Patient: sex M, age 71
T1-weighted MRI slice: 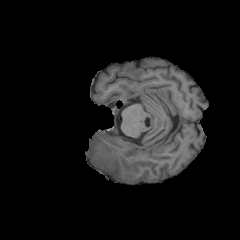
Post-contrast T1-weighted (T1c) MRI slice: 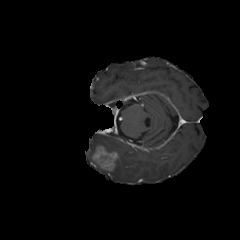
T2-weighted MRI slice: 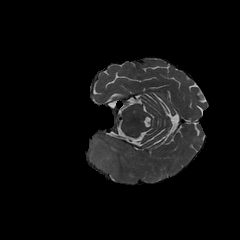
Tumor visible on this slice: yes
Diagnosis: Glioblastoma, IDH-wildtype
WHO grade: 4